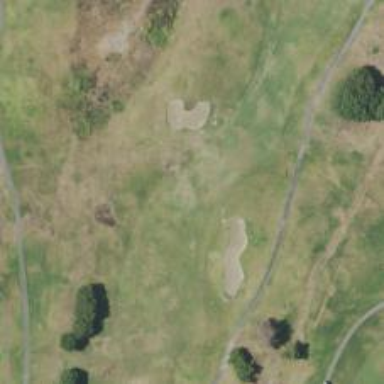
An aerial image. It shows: Golf hole.